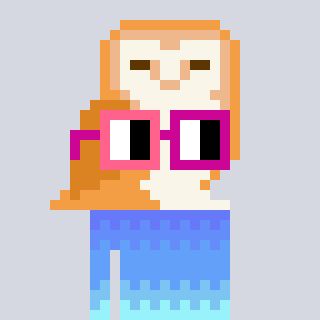
a pixel art character with square pink and red glasses, a owl-shaped head and a green-colored body on a cool background